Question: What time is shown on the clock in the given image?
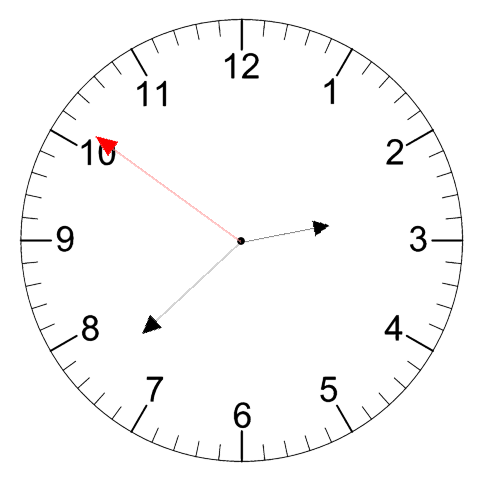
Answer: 02:37:51